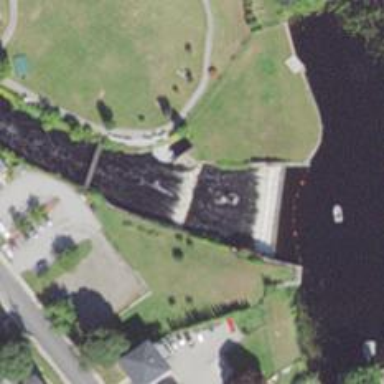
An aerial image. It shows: Weir along the waterway.